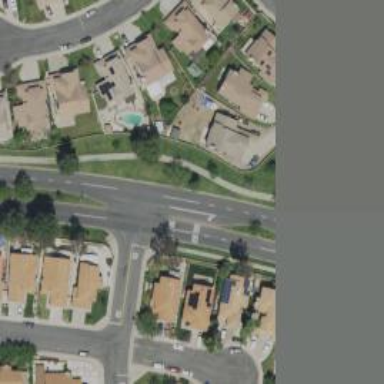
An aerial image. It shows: Tertiary road with separate sidewalk.